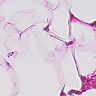
Metastatic tissue present: no